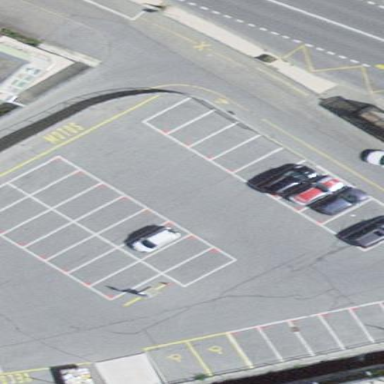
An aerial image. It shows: Parking area with surface.